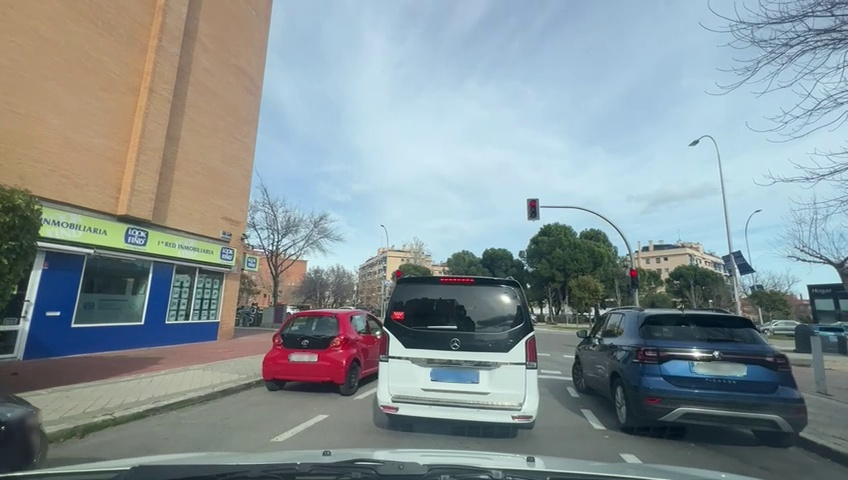
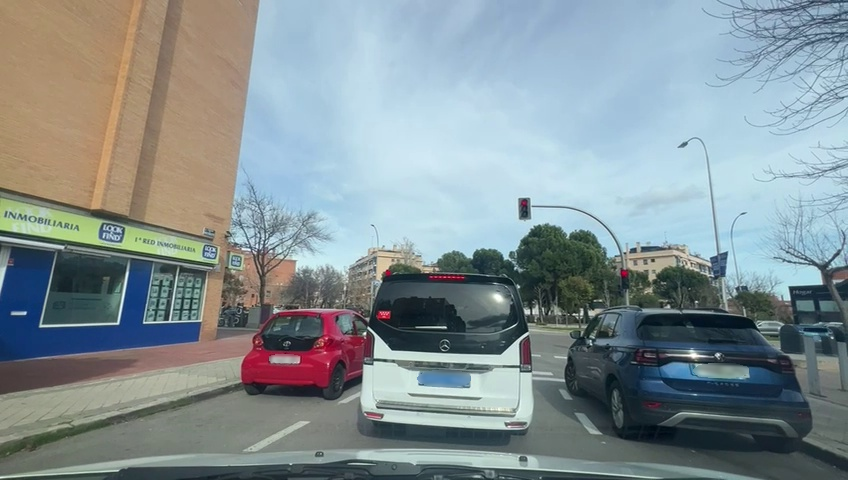
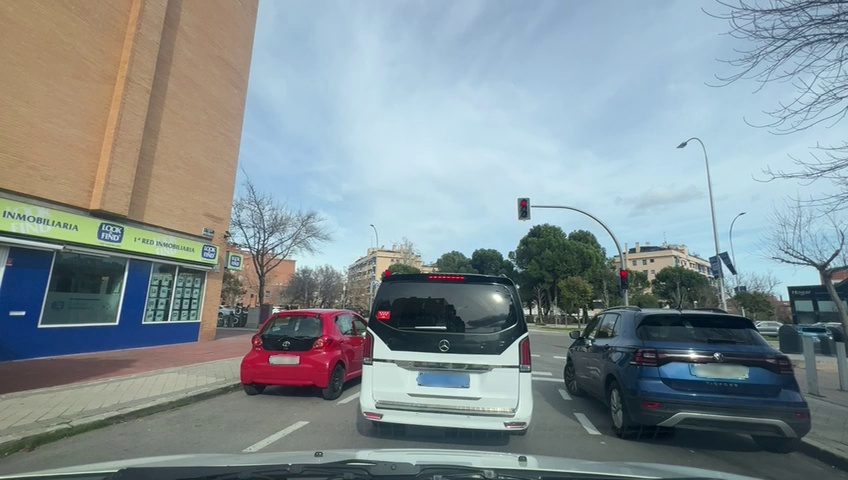
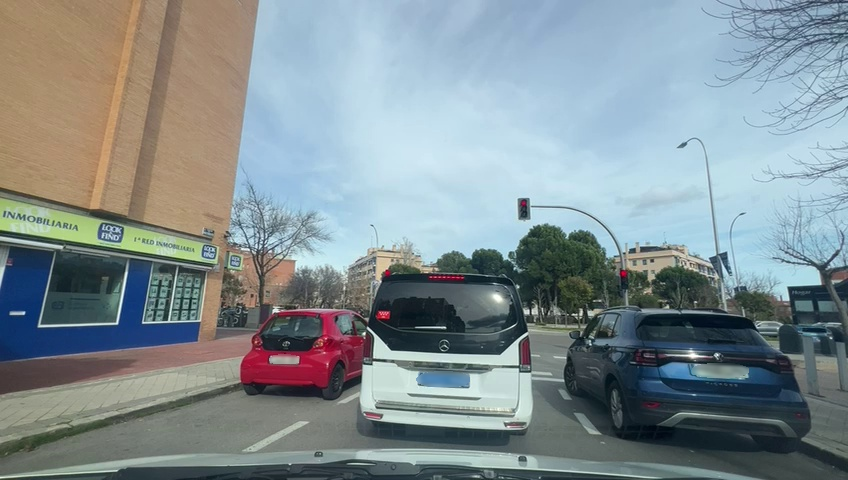
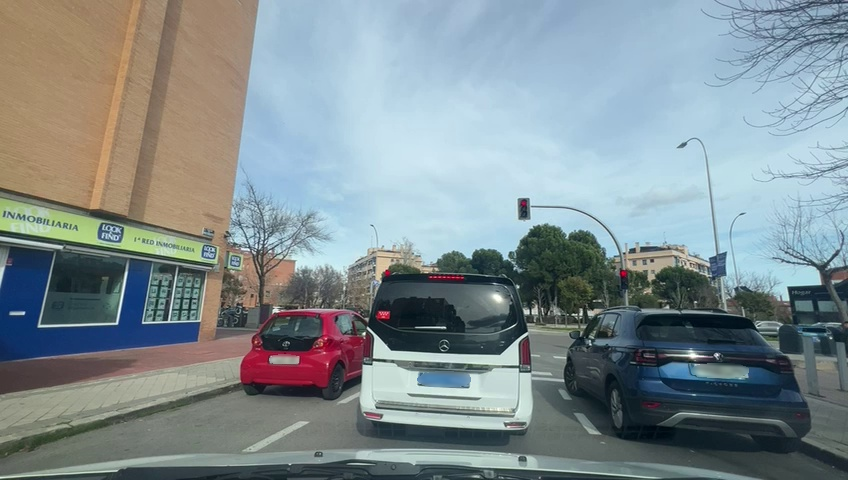
Situation: Traffic light
Question: Do you observe any red traffic light regulating the ego lane?
Answer: Yes
Reasoning: A red traffic light is visible directly ahead, aligned with the ego lane and direction of travel.

Situation: Traffic light
Question: What is the color of the traffic light regulating the ego lane?
Answer: Red
Reasoning: The traffic light facing the ego lane displays red.

Situation: Traffic light
Question: Is the ego vehicle positioned in a dedicated right-turn lane before the traffic light?
Answer: No
Reasoning: The ego vehicle is located on the central lane to go straight.

Situation: Traffic light
Question: Is the ego vehicle positioned in a dedicated left-turn lane before the traffic light?
Answer: No
Reasoning: The ego vehicle is located on the central lane to go straight.

Situation: Traffic light
Question: Are multiple traffic lights regulating the ego direction of travel displaying different colors simultaneously?
Answer: No
Reasoning: The traffic light facing the ego lane displays red.